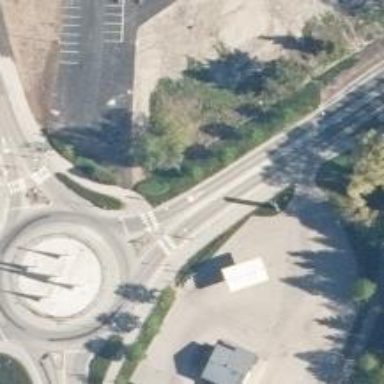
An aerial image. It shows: Asphalt cycleway with uncontrolled zebra crossing. There is island at the crossing.